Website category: book
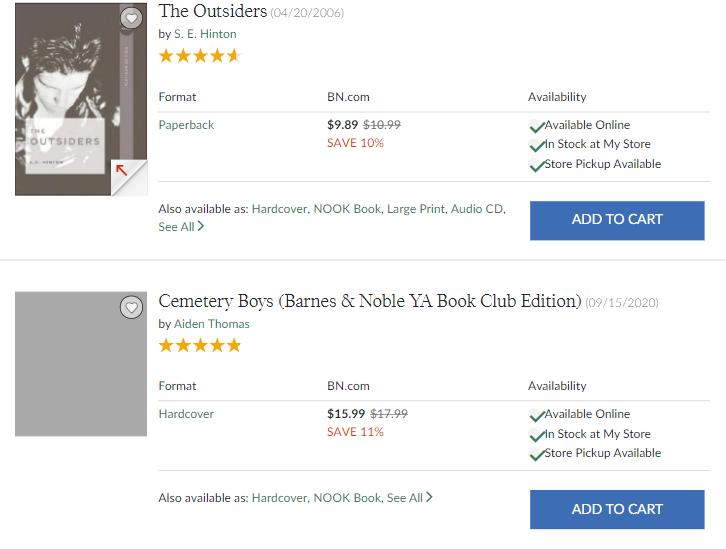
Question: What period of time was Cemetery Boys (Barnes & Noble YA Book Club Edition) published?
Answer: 09/15/2020

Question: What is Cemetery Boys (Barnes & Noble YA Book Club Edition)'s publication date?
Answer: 09/15/2020

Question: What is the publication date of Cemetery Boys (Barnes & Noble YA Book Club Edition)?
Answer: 09/15/2020

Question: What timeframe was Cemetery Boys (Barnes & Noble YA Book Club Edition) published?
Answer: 09/15/2020

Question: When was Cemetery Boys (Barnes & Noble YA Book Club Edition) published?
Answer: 09/15/2020

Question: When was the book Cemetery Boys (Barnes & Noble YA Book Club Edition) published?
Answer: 09/15/2020

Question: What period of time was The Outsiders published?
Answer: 04/20/2006

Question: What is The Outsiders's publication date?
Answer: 04/20/2006

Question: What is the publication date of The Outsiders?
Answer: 04/20/2006

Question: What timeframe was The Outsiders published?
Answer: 04/20/2006

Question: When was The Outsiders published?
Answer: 04/20/2006

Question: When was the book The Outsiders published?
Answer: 04/20/2006

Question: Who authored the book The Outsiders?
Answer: S. E. Hinton

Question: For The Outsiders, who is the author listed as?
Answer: S. E. Hinton

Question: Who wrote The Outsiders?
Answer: S. E. Hinton

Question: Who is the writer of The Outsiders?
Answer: S. E. Hinton

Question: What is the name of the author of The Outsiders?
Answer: S. E. Hinton

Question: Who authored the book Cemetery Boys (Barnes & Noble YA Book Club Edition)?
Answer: Aiden Thomas

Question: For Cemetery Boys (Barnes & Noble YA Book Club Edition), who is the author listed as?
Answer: Aiden Thomas

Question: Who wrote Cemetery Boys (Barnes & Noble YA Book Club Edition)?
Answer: Aiden Thomas

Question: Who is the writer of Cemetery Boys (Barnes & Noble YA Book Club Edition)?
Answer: Aiden Thomas

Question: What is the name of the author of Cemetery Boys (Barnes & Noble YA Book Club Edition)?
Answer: Aiden Thomas

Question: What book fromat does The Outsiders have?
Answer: Paperback

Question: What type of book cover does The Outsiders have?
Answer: Paperback

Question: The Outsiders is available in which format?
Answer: Paperback

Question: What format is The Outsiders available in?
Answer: Paperback

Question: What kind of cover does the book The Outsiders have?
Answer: Paperback

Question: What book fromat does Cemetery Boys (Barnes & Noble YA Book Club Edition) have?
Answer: Hardcover

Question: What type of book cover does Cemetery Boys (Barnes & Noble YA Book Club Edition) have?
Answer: Hardcover

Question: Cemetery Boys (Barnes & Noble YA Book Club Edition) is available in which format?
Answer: Hardcover

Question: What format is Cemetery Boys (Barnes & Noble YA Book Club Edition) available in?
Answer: Hardcover

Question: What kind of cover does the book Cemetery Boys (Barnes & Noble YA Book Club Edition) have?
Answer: Hardcover

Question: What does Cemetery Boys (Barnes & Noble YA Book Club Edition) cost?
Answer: $15.99

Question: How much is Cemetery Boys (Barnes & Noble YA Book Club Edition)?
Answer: $15.99

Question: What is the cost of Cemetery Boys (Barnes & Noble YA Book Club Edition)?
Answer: $15.99

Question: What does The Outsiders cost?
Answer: $9.89

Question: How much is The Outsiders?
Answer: $9.89

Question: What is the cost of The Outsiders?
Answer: $9.89

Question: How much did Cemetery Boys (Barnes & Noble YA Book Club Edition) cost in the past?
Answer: $17.99

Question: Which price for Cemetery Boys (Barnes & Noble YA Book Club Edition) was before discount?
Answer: $17.99

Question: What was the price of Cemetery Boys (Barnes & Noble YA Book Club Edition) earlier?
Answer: $17.99

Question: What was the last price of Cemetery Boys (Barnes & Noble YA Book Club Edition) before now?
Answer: $17.99

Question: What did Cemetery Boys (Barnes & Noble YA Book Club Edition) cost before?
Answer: $17.99

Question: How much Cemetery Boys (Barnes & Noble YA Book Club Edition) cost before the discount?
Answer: $17.99

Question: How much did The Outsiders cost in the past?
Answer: $10.99

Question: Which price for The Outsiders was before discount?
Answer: $10.99

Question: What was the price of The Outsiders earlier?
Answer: $10.99

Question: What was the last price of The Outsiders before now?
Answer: $10.99

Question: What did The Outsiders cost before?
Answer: $10.99

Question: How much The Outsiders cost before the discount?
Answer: $10.99

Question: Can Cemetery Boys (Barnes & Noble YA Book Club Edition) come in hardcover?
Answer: yes

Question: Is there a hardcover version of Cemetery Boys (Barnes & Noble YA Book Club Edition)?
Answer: yes

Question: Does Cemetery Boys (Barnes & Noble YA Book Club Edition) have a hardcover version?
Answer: yes

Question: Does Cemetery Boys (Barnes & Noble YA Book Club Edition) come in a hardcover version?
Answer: yes

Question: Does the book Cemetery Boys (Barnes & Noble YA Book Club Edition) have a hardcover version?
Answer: yes

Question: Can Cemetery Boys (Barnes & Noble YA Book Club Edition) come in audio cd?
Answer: no

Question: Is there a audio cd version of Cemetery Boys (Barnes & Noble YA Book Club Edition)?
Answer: no

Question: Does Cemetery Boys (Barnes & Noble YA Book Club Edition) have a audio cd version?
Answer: no

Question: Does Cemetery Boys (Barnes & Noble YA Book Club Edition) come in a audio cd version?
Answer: no

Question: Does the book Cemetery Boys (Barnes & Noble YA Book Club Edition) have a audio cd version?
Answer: no

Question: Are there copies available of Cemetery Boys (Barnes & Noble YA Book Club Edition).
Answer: yes

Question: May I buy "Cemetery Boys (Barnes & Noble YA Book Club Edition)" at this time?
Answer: yes

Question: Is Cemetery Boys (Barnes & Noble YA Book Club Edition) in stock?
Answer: yes

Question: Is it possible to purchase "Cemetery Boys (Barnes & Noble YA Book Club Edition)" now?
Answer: yes